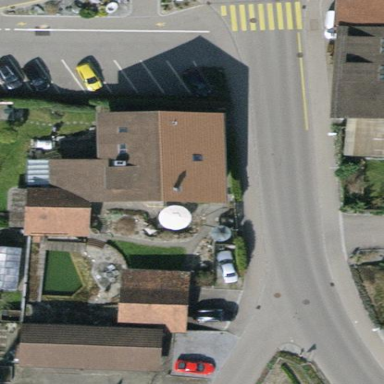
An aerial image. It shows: House with tile roof.